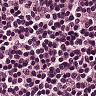
Metastatic tissue present: no